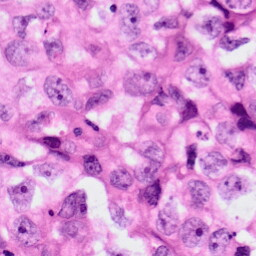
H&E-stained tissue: Lung